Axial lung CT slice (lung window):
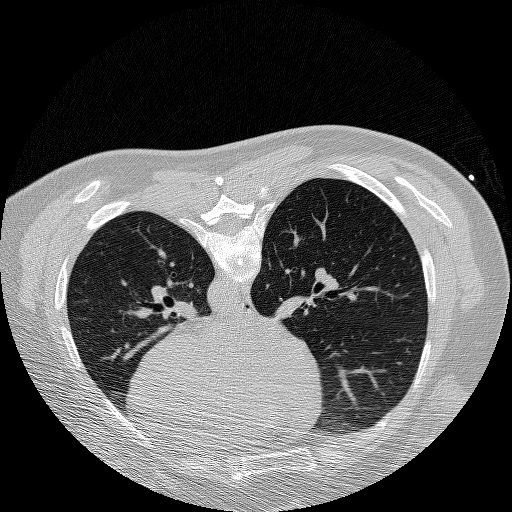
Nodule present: no